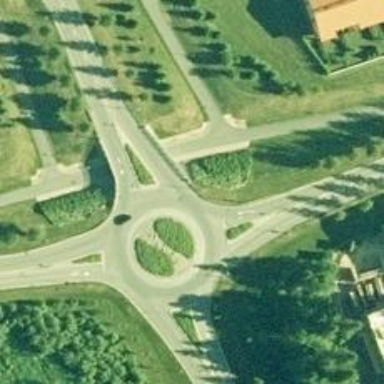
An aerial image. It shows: Tertiary road made of asphalt leading to roundabout junction.